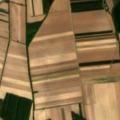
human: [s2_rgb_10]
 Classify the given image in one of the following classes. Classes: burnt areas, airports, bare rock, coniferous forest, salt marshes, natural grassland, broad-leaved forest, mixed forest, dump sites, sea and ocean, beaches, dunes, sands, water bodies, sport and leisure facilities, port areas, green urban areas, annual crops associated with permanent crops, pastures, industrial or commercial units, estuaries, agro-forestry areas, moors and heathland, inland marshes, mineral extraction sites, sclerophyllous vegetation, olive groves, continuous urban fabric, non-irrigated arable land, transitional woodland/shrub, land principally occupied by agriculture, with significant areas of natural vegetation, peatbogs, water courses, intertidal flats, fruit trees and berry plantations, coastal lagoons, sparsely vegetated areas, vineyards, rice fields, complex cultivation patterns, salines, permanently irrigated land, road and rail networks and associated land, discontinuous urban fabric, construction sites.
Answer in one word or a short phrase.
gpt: non-irrigated arable land, land principally occupied by agriculture, with significant areas of natural vegetation